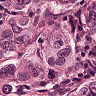
Metastatic tissue present: yes